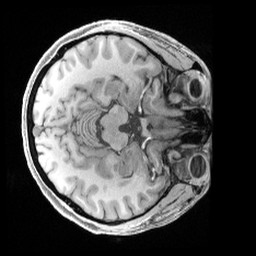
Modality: T1w
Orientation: axial
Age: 44
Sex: female
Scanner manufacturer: siemens
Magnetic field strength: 3 T
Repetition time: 2.4 s
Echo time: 0.00241 s